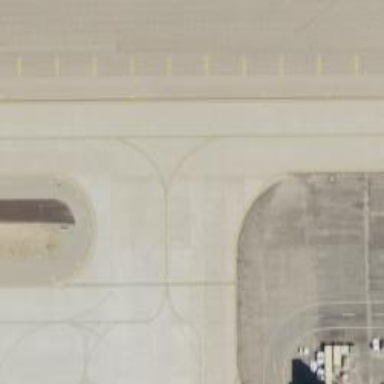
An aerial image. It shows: View of taxiway at the airport.